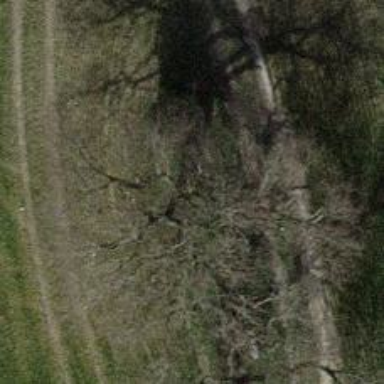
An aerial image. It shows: Single tag "natural: tree."